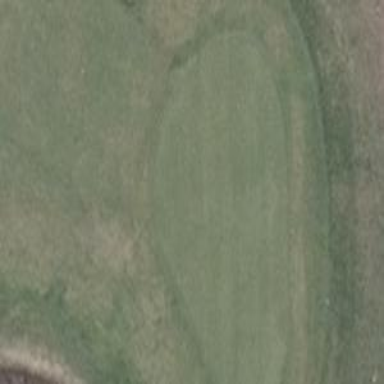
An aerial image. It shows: Golf green.